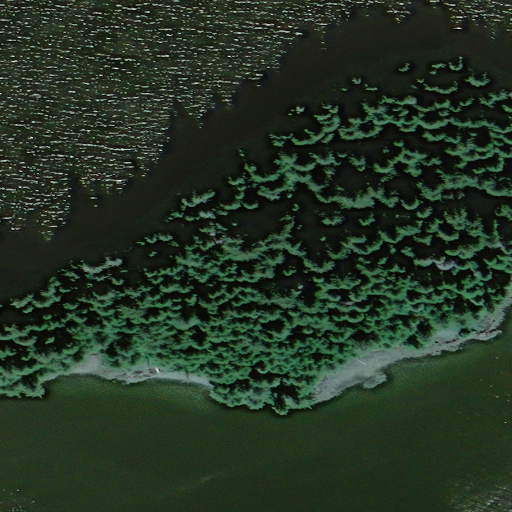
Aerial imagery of island in Alaska named Cam Island containing only unknown